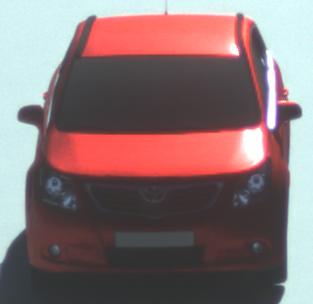
Make: Toyota
Model: Avensis 1.6
Detailed model: Avensis (T27) Notch Back
Model produced from: 2009/01
Model produced until: 2010/08
Doors: 4
Color: red
Road condition: dry road
Daytime: morning or afternoon
Contrast: high contrast